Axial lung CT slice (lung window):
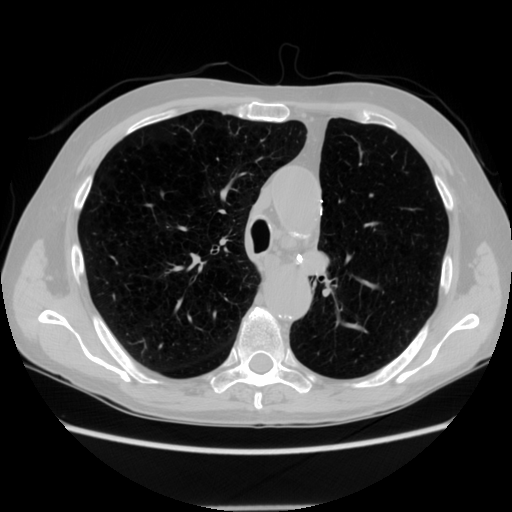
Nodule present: no